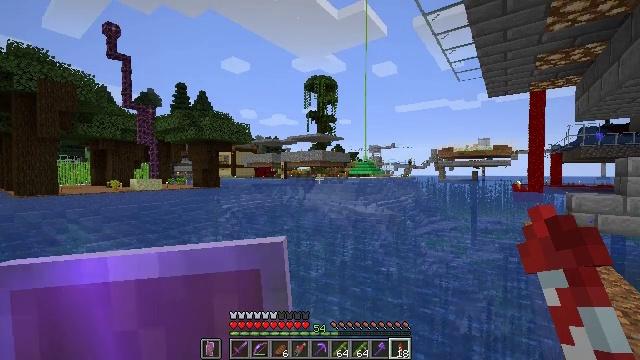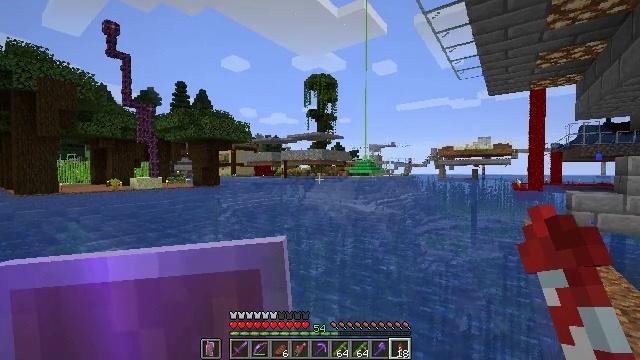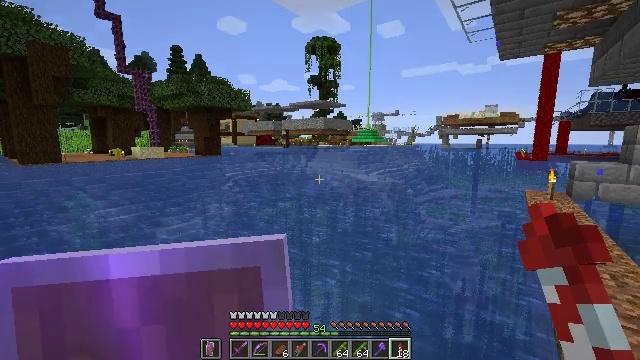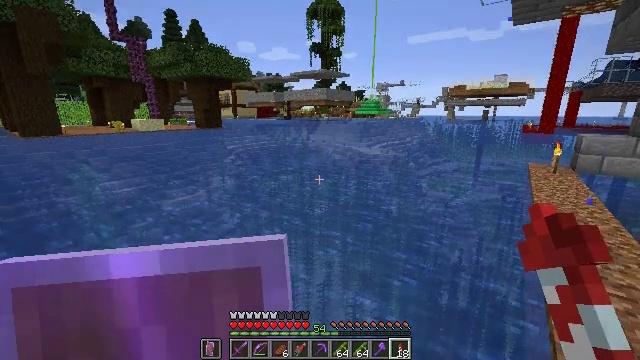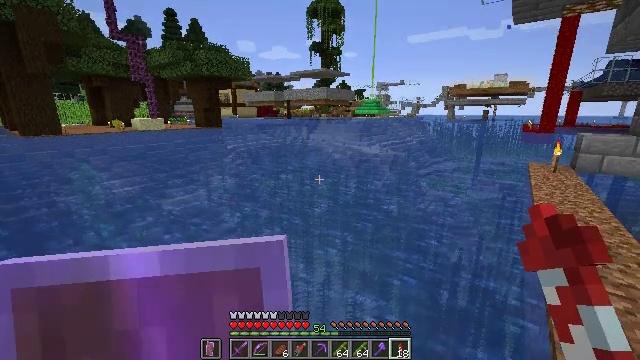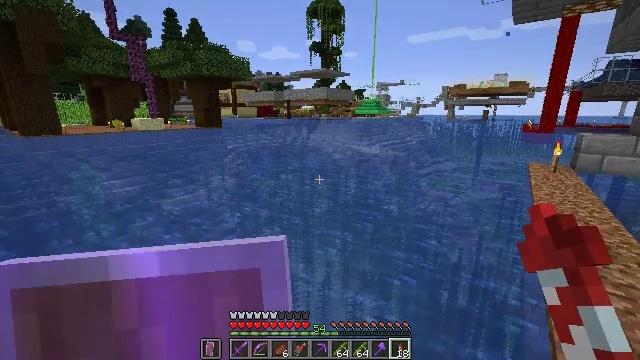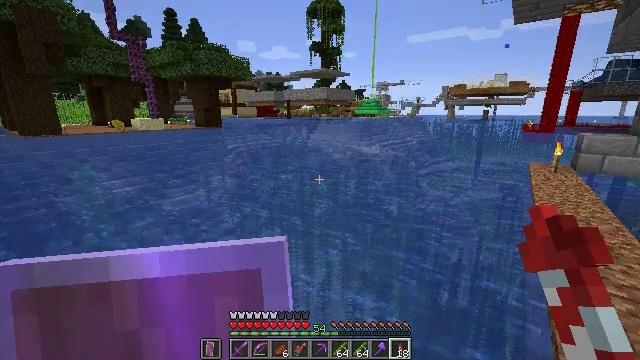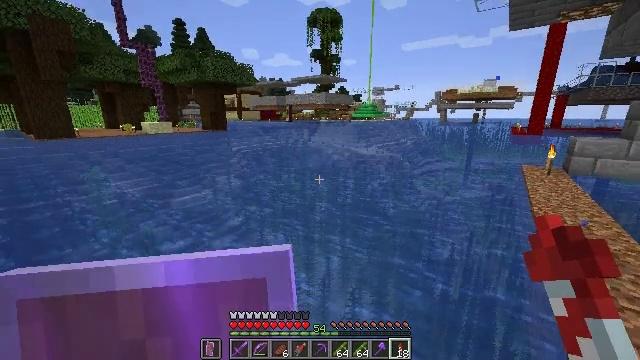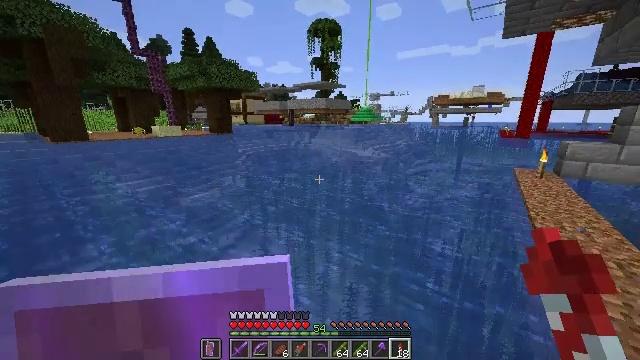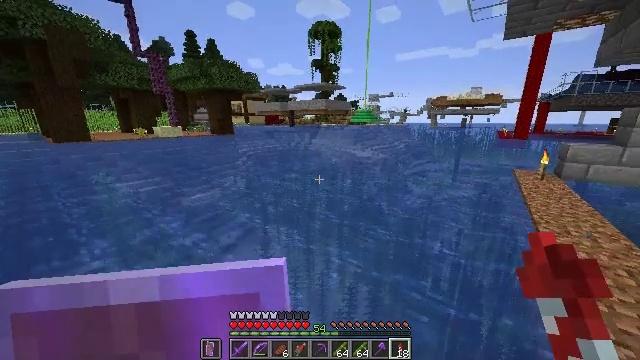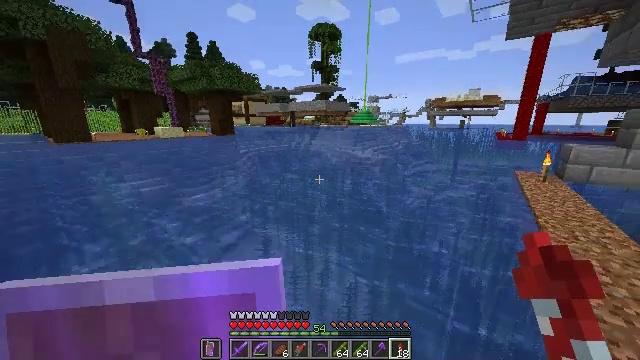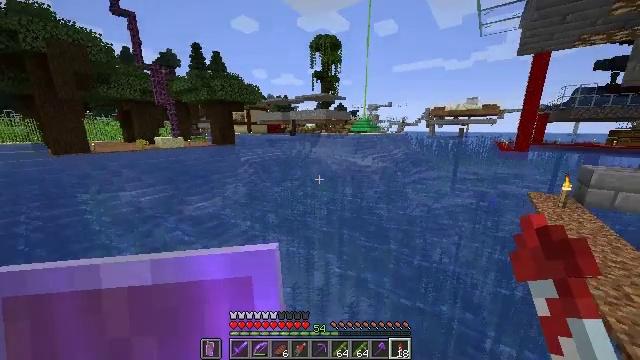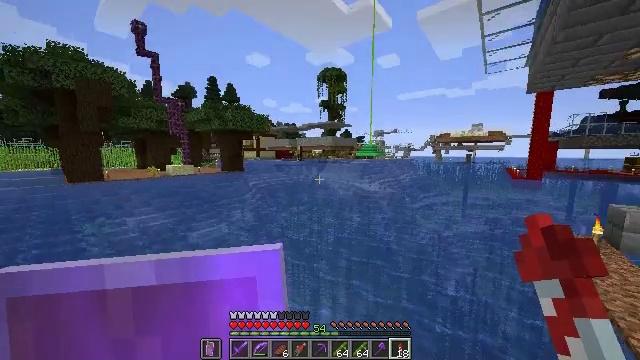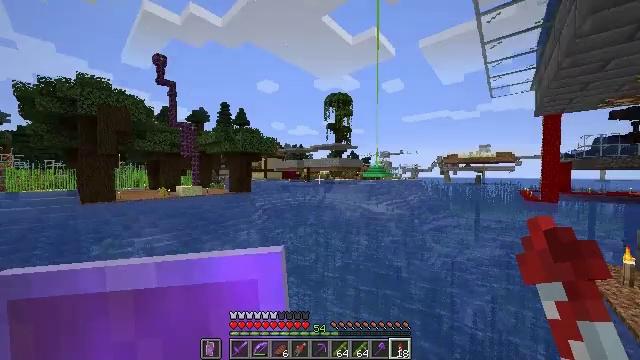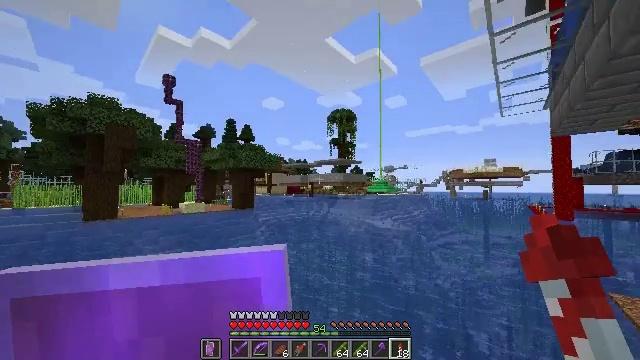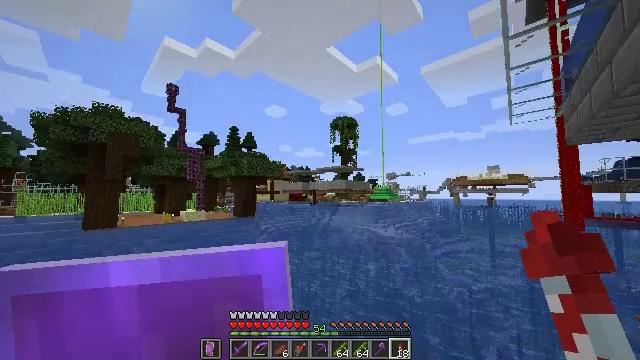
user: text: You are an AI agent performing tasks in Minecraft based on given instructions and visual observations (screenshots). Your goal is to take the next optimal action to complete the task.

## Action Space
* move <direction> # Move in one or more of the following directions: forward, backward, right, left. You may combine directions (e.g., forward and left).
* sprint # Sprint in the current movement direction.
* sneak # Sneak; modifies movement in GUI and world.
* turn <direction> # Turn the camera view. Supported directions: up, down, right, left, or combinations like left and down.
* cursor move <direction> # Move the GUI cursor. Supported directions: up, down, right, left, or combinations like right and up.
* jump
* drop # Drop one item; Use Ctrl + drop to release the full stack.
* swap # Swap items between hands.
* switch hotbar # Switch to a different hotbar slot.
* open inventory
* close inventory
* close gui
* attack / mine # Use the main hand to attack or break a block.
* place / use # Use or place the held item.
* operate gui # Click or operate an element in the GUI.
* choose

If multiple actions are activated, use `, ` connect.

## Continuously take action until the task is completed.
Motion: motion action
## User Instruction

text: Break the brown shulker box to pick it up.
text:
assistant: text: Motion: no_op
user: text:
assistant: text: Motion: turn down
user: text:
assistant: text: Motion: turn down
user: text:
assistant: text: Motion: no_op
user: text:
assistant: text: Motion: no_op
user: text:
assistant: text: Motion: move forward, sprint
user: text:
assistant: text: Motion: move forward, sprint
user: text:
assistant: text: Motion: move forward, sprint
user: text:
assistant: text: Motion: move forward, sprint
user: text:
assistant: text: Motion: move forward, sprint
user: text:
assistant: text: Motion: move forward, sprint, turn up, jump
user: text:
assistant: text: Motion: move forward, sprint, turn left and up, jump
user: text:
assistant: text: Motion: move forward, sprint, turn left and up, jump
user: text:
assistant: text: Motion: move forward, sprint, turn left and up, jump
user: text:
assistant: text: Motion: move forward, sprint, turn up
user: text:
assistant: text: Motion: move forward, sprint, turn up
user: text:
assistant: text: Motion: move forward, sprint
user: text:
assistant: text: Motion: move forward, sprint, jump
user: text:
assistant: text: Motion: move forward, sprint, jump
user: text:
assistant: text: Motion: move forward, sprint, jump
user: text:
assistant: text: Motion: move forward, sprint, use / place, jump
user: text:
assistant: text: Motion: move forward, sprint, use / place, jump
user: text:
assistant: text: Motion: move forward, sprint, use / place, jump
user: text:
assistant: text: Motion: move forward, sprint, jump
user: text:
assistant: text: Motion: move forward, sprint, jump
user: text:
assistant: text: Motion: move forward, sprint, jump
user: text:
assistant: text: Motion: move forward, sprint, turn left, jump
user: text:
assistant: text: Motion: move forward, sprint, turn left
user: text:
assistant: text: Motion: move forward, sprint
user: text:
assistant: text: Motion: move forward, sprint, turn left